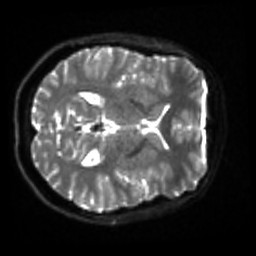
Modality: sbref
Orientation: axial
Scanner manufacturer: siemens
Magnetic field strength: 3 T
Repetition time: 4 s
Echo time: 0.0594 s